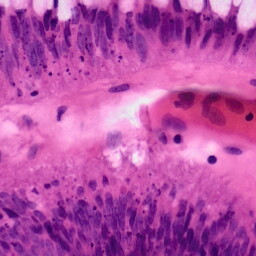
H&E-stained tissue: Colon